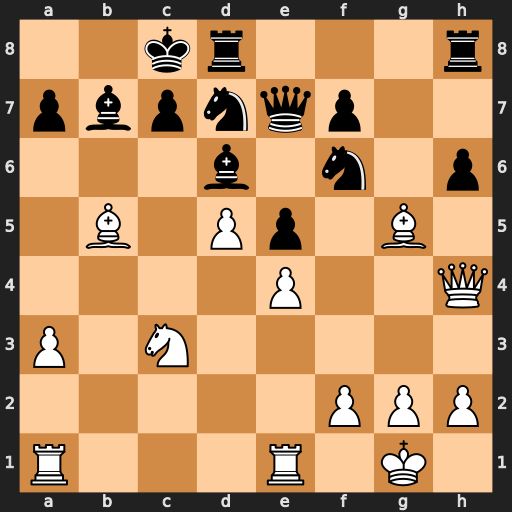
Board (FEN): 2kr3r/pbpnqp2/3b1n1p/1B1Pp1B1/4P2Q/P1N5/5PPP/R3R1K1
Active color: w
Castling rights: -
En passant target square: -
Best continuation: Bxd7+ Qxd7 Bxf6